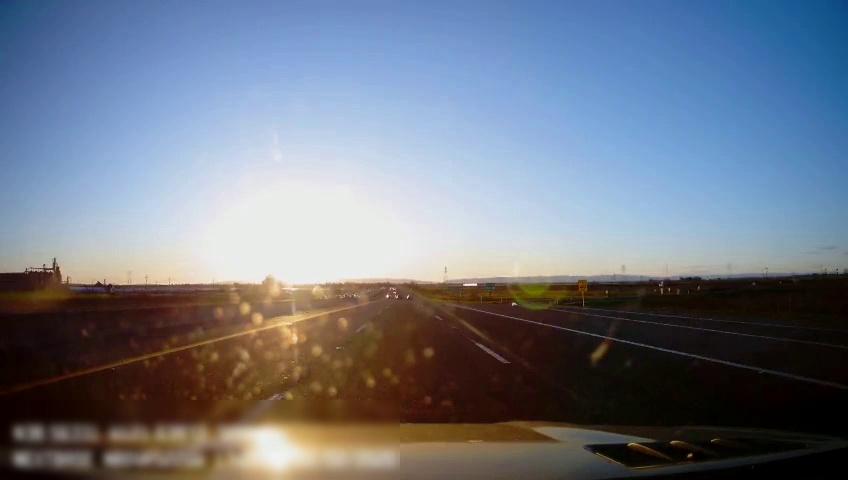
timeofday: Day
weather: Sunny
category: Drivable Space
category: Lanes | Alternate Lane
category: Lanes | Current Lane
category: Lanes | Current Lane
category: Lanes | Alternate Lane
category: Lanes | Alternate Lane
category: Lanes | Alternate Lane
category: Traffic | Signs